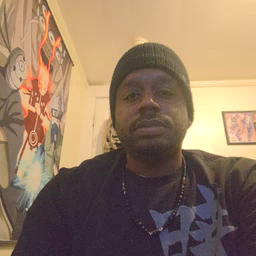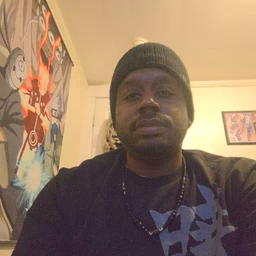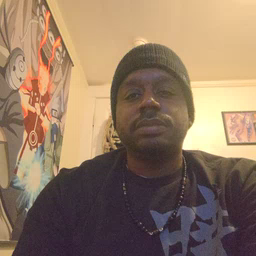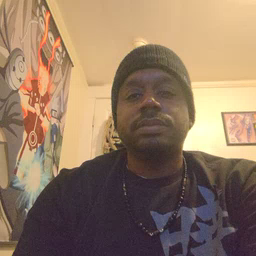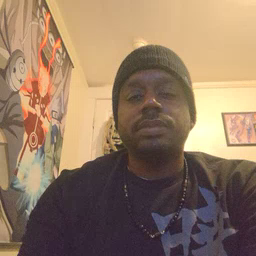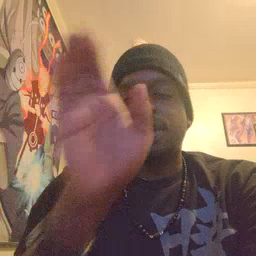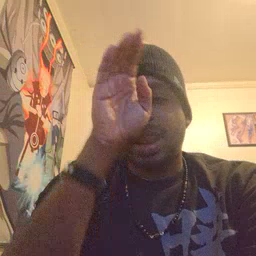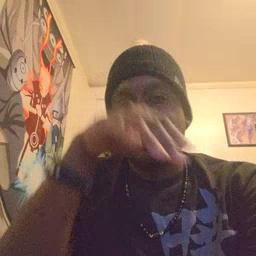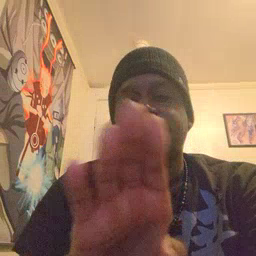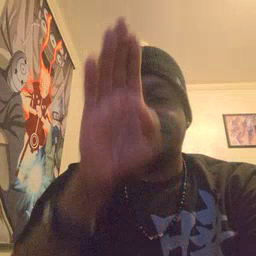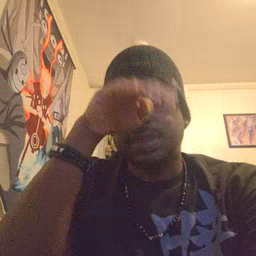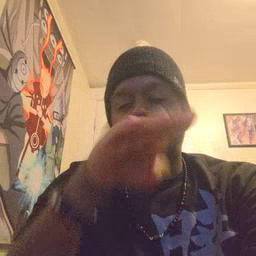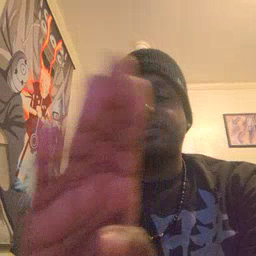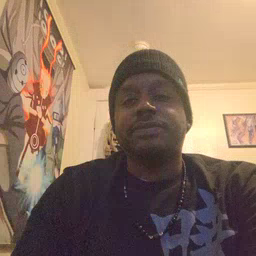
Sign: elephant